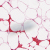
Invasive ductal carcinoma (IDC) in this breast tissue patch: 0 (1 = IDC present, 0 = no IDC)